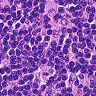
Metastatic tissue present: no